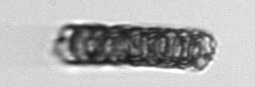
Label: Paralia_sulcata